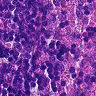
Metastatic tissue present: no